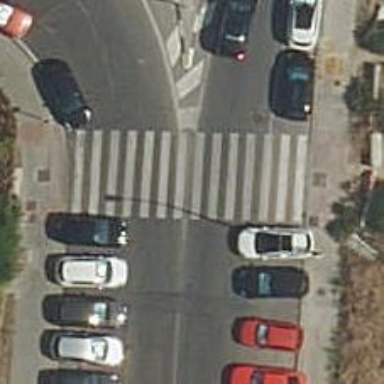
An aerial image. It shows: Zebra crossing on the road.